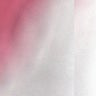
Metastatic tissue present: no